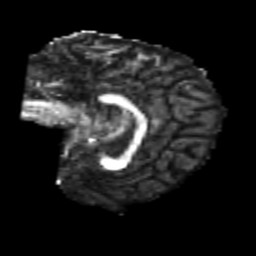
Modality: FA
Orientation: sagittal
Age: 22
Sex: female
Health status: healthy
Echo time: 0.074 s